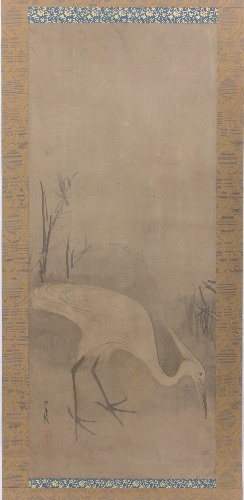
Title: 俵屋宗達筆　白鷺図|White Heron
Artist: Tawaraya Sōtatsu
Artist bio: Japanese, ca. 1570–ca. 1640
Date: early 17th century
Object type: Hanging scroll
Classification: Paintings
Medium: Hanging scroll; ink on paper
Culture: Japan
Period: Momoyama (1573–1615)–Edo period (1615–1868)
Dimensions: Image: 42 15/16 × 17 11/16 in. (109 × 44.9 cm)
Overall with mounting: 79 1/8 × 22 13/16 in. (201 × 57.9 cm)
Overall with knobs: 79 1/8 × 25 9/16 in. (201 × 64.9 cm)
Department: Asian Art
Credit line: Mary and Cheney Cowles Collection, Gift of Mary and Cheney Cowles, 2018
Accession year: 2018
Repository: Metropolitan Museum of Art, New York, NY
Tags: Birds